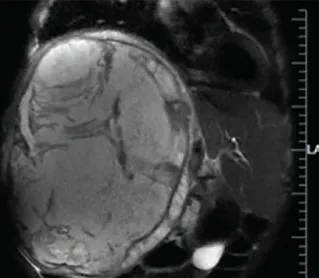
Coronal T2W fat-suppressed image that the mass has hypointense weighted heterogeneity in T1 image and hyperintense signaling features in T2 image.
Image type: radiology (mri)